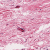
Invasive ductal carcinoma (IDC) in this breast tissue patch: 0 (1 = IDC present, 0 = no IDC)